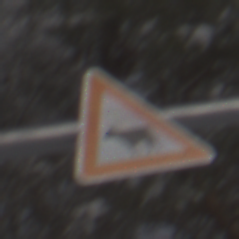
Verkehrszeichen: ViehtriebRechts
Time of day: MorningAfternoon
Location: Outdoor (Nature)
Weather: PartlyCloudy
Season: Winter
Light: Natural